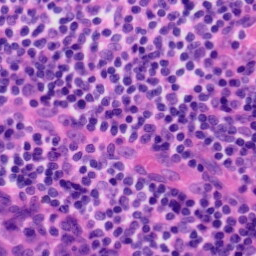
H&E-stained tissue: Tonsil